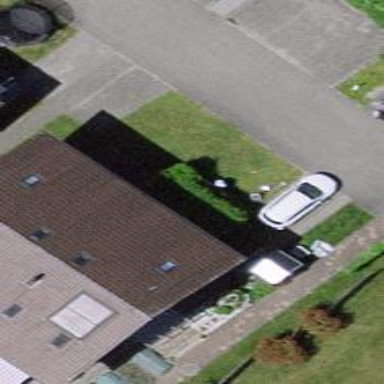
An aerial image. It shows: Residential building with gabled roof.